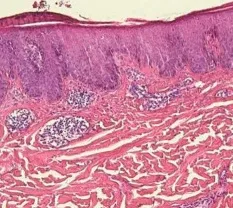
(C) Noticeable improvement of the skin lesions within 2 weeks.
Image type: pathology (h&e)